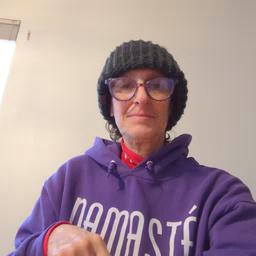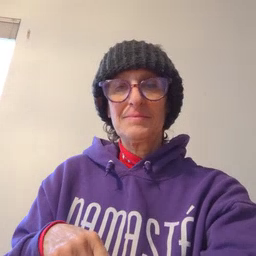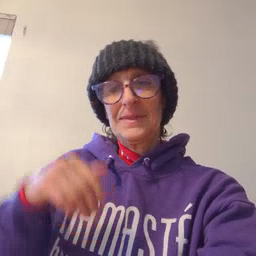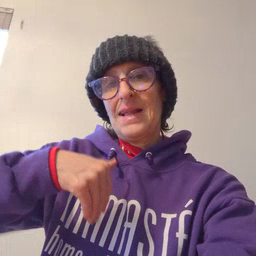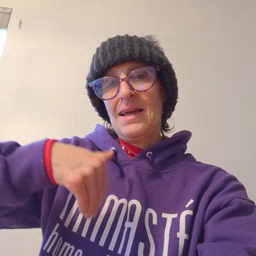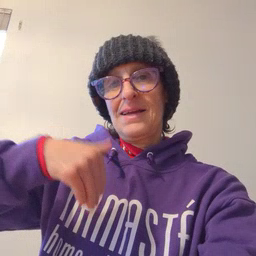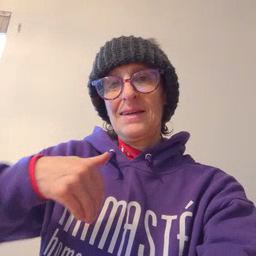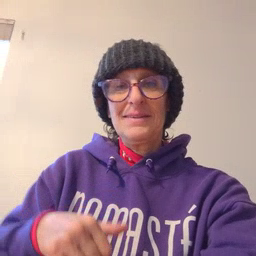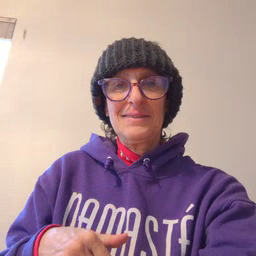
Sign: night